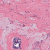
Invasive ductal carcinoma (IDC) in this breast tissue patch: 0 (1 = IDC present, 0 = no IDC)